Question: I am Iterating over a vector that stores Point data type elements [x,y], And what i want to achieve at every iteration is to add first 4 point x elements and first 4 points y elements....The during the next iteration i want to do the same with the next 4 x & y......and so on
1st iteration 1.x + 2.x + 3.x + 4.x
1.y + 2.y + 3.y + 4.y
2nd iteration 5.x + 6.x + 7.x + 8.x
5.y + 6.y + 7.y + 8.y
and so on.....................Hope my problem is clear
Sample code:
'''
double Pta;
double Ptb;
Point vect;
float R1, R2;
float resultant;
vector<Point> vect_add;
for(vector<Point>::iterator iter_a = Left_Arm_xy.begin()+1; iter_a != Left_Arm_xy.end(); ++iter_a)
{
if(center.y <= 240)
{
vect.x = iter_a->x - (iter_a -1)->x;
vect.y = iter_a->y - (iter_a -1)->y;
vect_add.push_back(Point(vect.x,vect.y));
for(vector<Point>::iterator iter_v = vect_add.begin(); iter_v != vect_add.end(); ++iter_v)
{
R1 = iter_v->x + (iter_v +1)->x + (iter_v +2)->x + (iter_v +3)->x;
R2 = iter_v->y + (iter_v +1)->y + (iter_v +2)->y + (iter_v +3)->y;
resultant = sqrt(pow(R1,2) + pow(R2,2));
cout<<"Resultant: "" "<<resultant<<endl;
}
}
'''
When i comet out the part where I am trying to add all the x's and y's the program works fine just like it did before.....Therefore the issue must me there..I guess the syntax is not right but am not the best programmer and couldn't this of whats wrong as there is no compiler warnings....the program just crashes at run time
Can anyone possibly see what I am doing wrong with this code
regards
Debug:

Sorry for just adding the photo of the Debug breakpoint but i think picture is worth 1000 words in this case :P
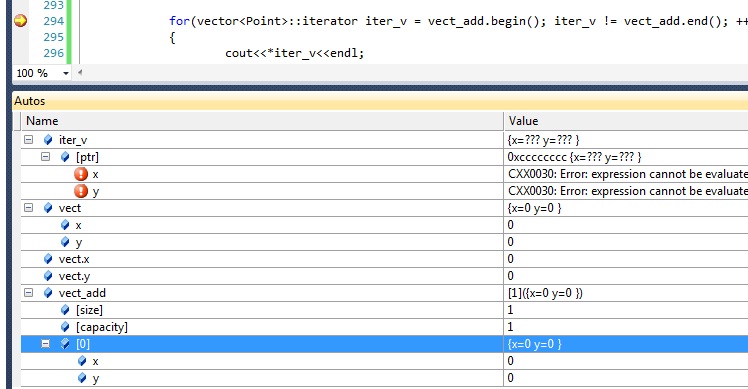
Answer: You can do it by controlling whether your iterator + 3 exceeds you vector (vect_add) limits so that you won't exceed vector bounds, also for each iteration you have to increase iterator by 4 to obtain your designed scheme:
'''
for(vector<Point>::iterator iter_v = vect_add.begin(); iter_v - vect_add.begin() + 4 < vect_add.size(); iter_v+=4)
{
R1 = iter_v->x + (iter_v +1)->x + (iter_v +2)->x + (iter_v +3)->x;
R2 = iter_v->y + (iter_v +1)->y + (iter_v +2)->y + (iter_v +3)->y;
resultant = sqrt(pow(R1,2) + pow(R2,2));
cout<<"Resultant: "" "<<resultant<<endl;
}
'''
Here, iter_v - vect_add.begin() gives the index of current iterator and in the for loop we check whether there is a sufficient number of elements for your addition operation.